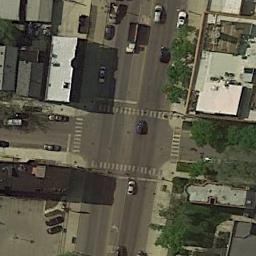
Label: intersection